Question: This is the expansion diagram of a second-order Rubik's Cube. Given the initial state, you can perform 18 standard operations. Find the minimum number of steps to make the Rubik's Cube reach the restored state. The goal is to restore the cube to its original state, with green on the front face, white on the top, and yellow on the bottom, disregarding isomorphic configurations.
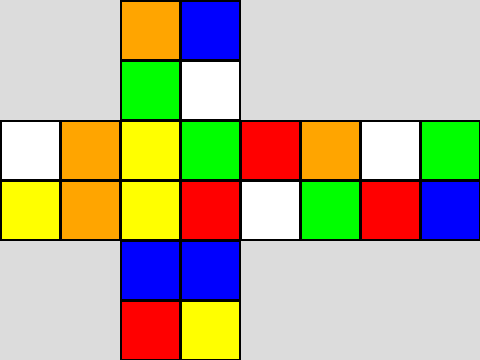
Answer: 5